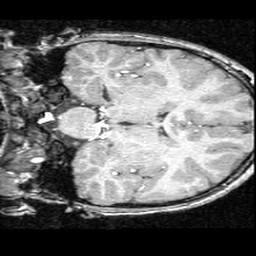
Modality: T1w
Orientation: coronal
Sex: male
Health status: ill
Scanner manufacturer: ge
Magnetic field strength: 1.5 T
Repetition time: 21 s
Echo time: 0.008 s